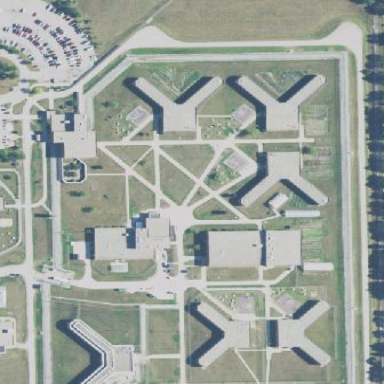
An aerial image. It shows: Prison.